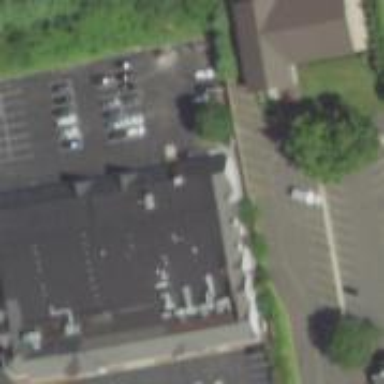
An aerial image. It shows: Retail building.